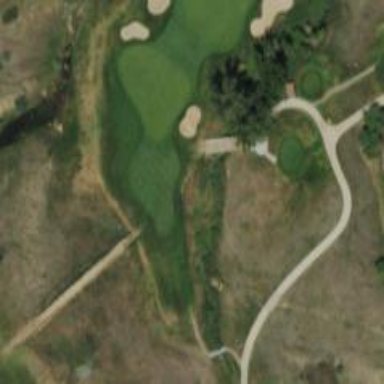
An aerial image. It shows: Golf hole.